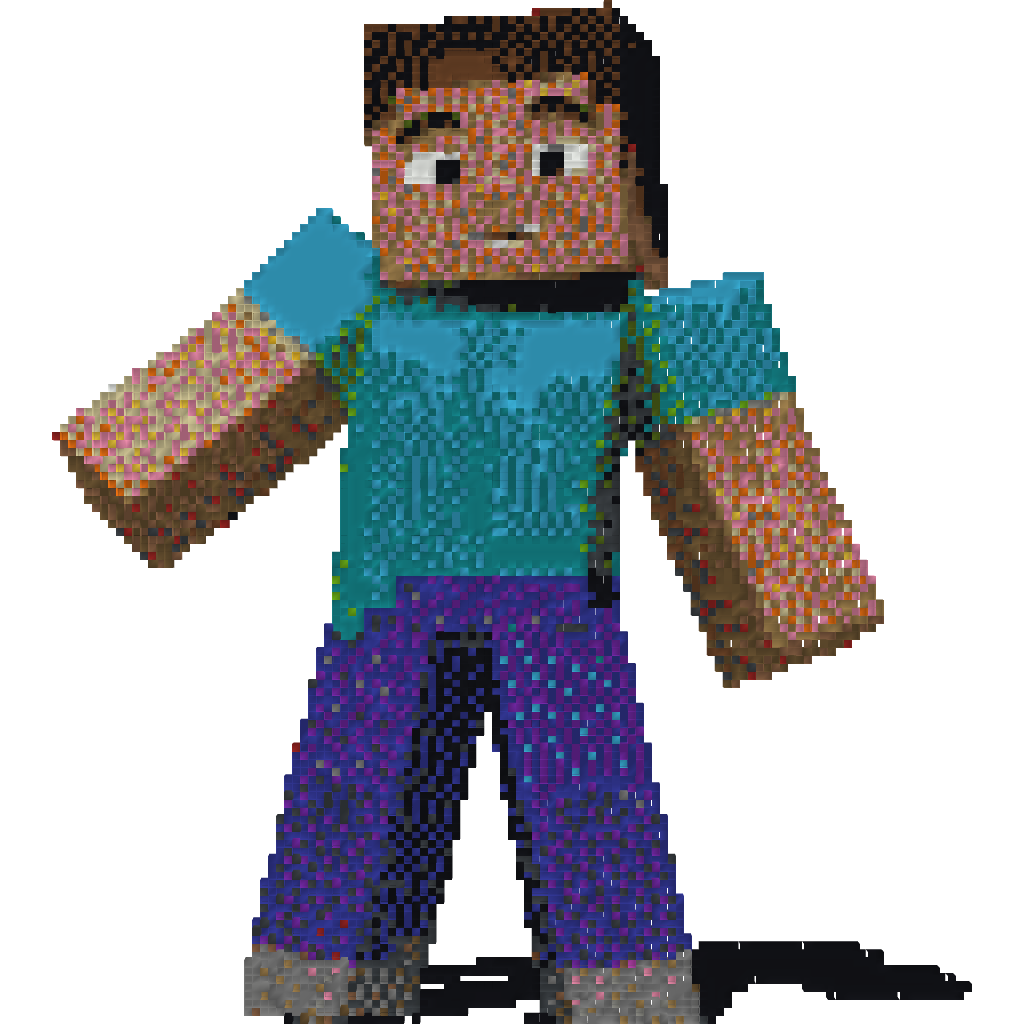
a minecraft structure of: Animated Steve Pixel Art